Field crop: maize
Growth stage: 1
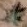
Species: atriplex